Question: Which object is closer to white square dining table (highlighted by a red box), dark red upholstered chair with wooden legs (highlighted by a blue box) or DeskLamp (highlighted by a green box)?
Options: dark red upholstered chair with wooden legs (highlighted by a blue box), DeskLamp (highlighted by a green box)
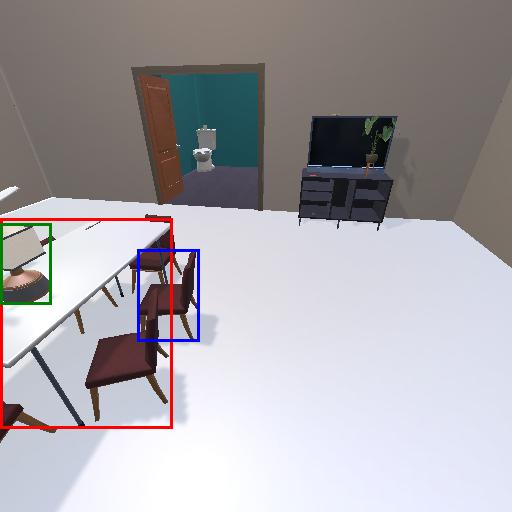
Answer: dark red upholstered chair with wooden legs (highlighted by a blue box)